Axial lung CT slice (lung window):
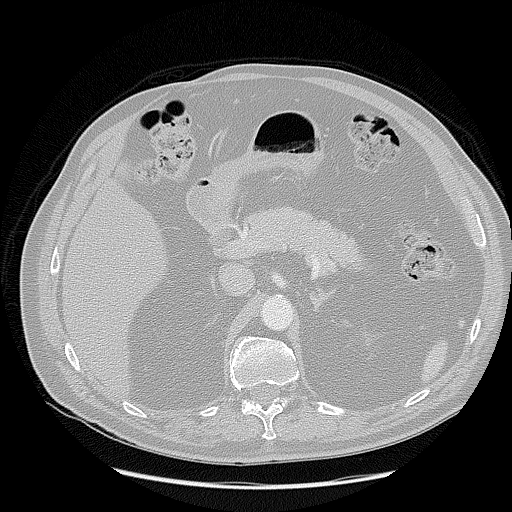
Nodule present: no